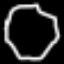
Label: octagon